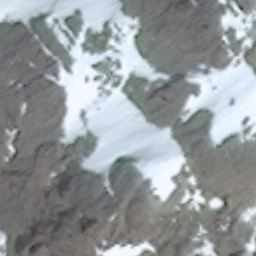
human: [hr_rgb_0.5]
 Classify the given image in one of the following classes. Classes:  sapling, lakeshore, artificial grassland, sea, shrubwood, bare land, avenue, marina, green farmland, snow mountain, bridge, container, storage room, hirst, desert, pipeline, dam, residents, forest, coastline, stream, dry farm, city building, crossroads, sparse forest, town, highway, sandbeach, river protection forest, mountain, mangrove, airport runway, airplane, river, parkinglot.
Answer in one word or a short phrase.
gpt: snow mountain